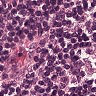
Metastatic tissue present: no